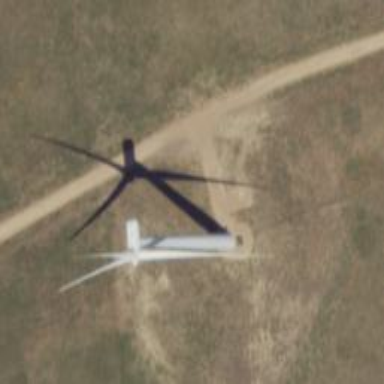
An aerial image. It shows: Wind generator in the form of horizontal axis wind turbine.